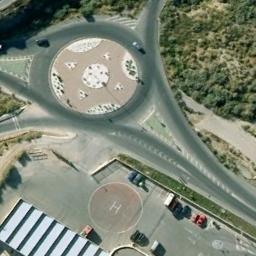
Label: roundabout